七年级 · 立体几何学
已知甲、乙两个正方体, 甲的体积是乙的 8 倍, 则甲的棱长是乙的 ( )
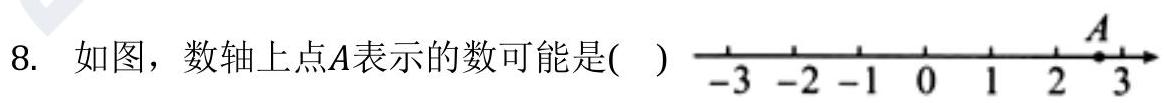
A. 8 倍
B. 2 倍
C. 512 倍
D. $\frac{1}{2}$

A. 4 的算术平方根
B. 4 的立方根
C. 8的算术平方根
D. 9 的立方根
答案: B
解析: 析】

【分析】

本题考查了立方根，开方运算是解题关键.

根据开立方, 可得答案.

【解答】

解：甲、乙两个立方体，甲的体积是乙的 8 倍,

则甲的棱长是乙的 2 倍,

故选 $B$.